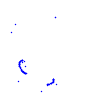
Particle: pion